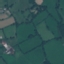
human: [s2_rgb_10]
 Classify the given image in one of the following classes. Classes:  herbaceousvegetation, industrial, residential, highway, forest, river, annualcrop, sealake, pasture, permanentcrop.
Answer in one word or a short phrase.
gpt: Pasture